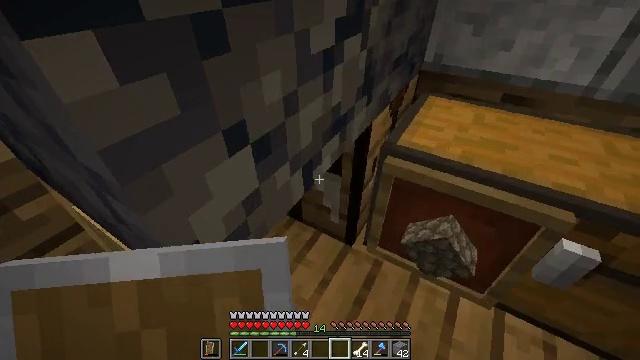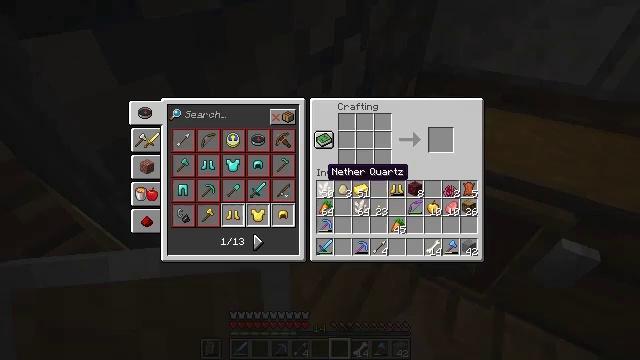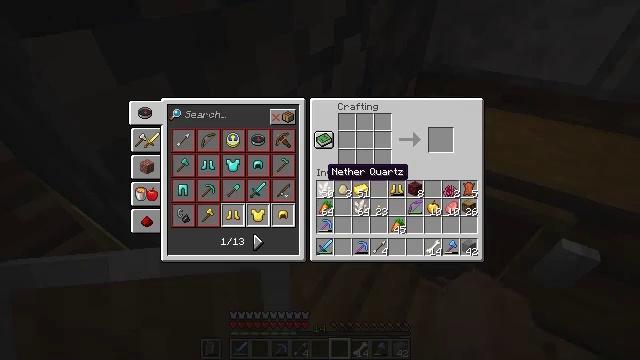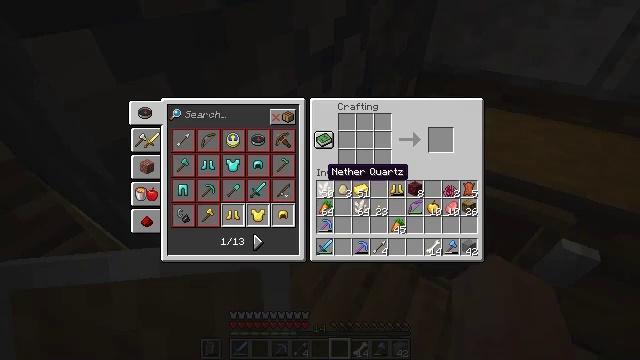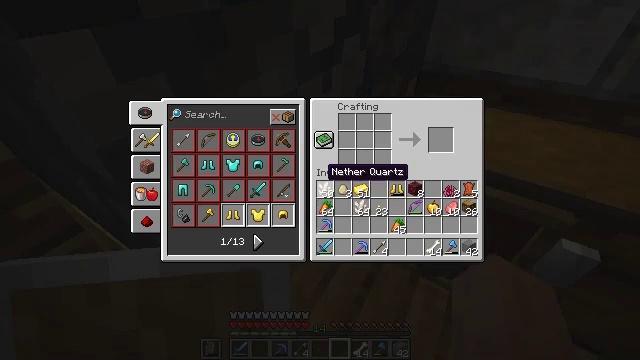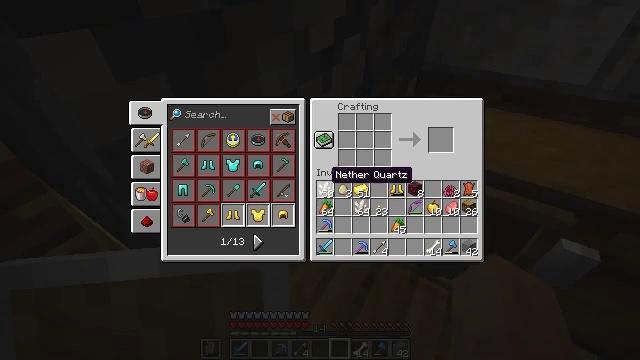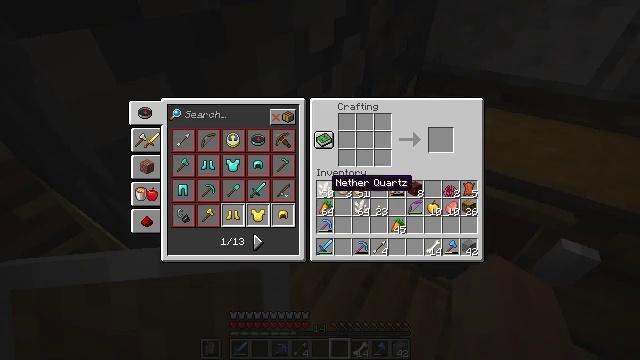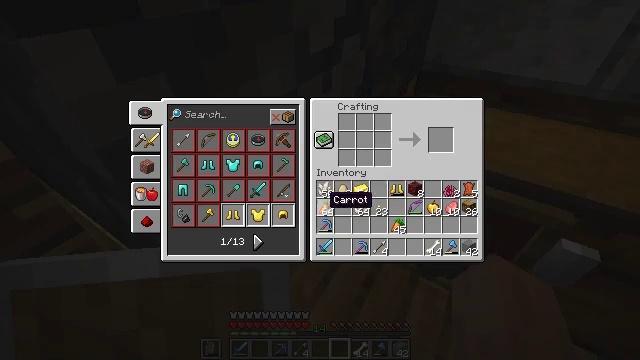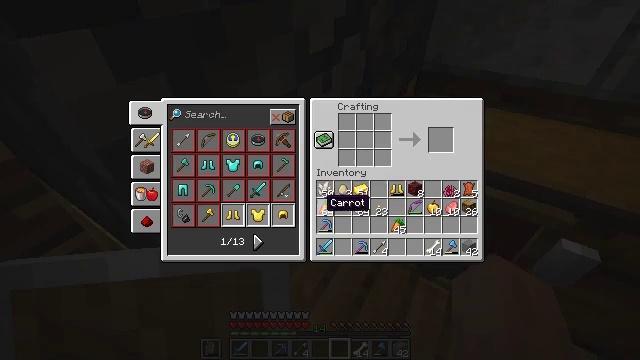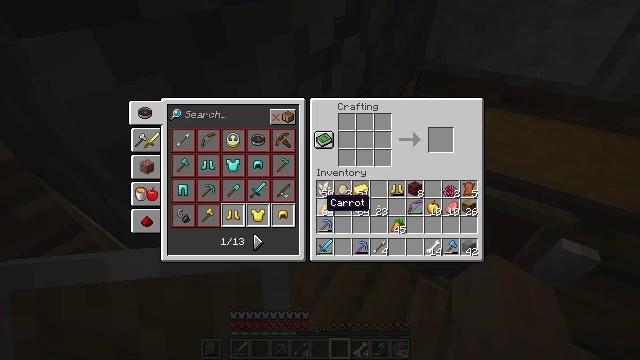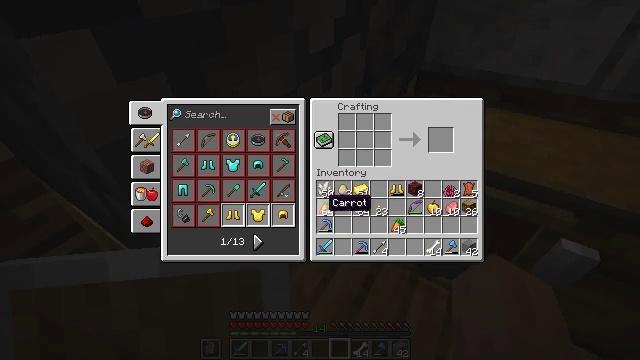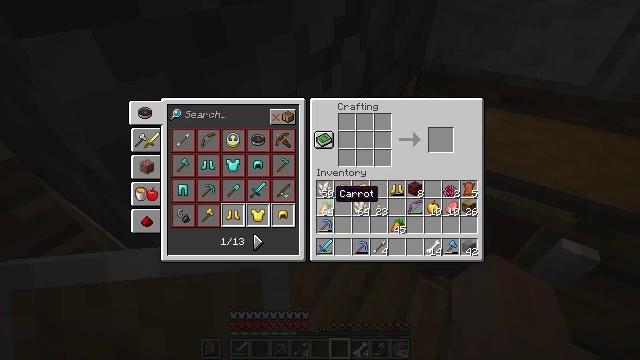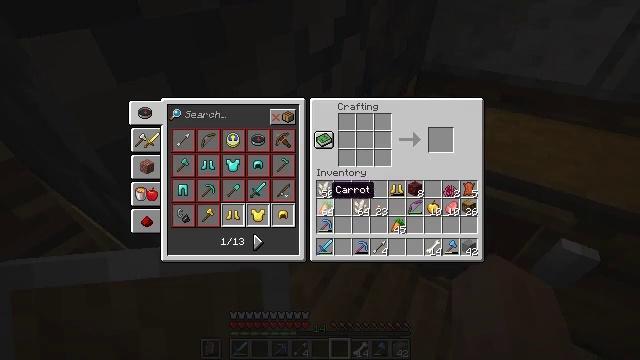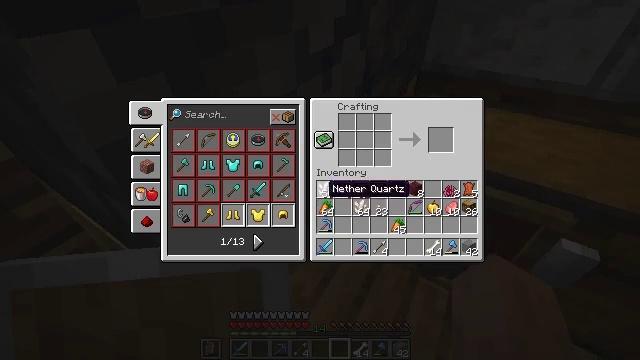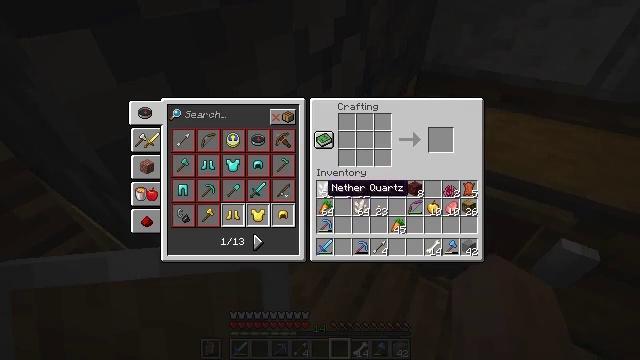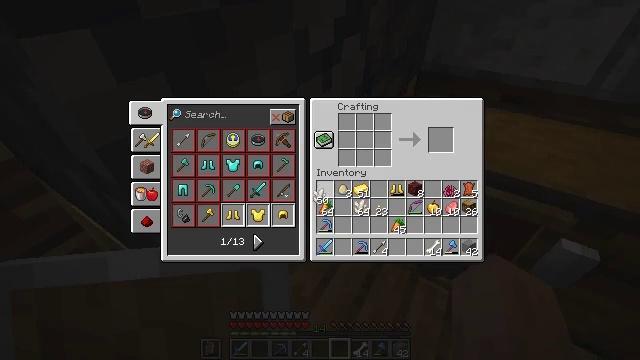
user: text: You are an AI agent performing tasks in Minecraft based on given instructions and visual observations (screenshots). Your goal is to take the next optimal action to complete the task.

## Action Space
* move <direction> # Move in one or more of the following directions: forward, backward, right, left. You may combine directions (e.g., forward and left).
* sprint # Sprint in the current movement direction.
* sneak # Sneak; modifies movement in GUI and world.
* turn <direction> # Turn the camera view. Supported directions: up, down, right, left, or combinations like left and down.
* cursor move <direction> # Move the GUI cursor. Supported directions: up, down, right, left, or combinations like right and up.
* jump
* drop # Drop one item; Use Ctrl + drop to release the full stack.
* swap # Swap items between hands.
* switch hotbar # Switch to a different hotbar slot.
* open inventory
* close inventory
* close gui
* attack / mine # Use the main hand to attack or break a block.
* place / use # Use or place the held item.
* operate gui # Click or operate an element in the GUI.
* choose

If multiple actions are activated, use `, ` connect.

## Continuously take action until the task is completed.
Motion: motion action
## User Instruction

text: Make a quartz block by combining nether quartz.
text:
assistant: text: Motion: open gui
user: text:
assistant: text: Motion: no_op
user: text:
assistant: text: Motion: no_op
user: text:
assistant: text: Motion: no_op
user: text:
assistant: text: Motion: no_op
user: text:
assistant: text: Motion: cursor move down
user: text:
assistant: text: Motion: cursor move down
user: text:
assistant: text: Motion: no_op
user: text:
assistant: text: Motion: no_op
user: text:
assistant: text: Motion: no_op
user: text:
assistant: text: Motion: cursor move right and up
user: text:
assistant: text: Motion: no_op
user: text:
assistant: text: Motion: no_op
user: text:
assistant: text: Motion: no_op
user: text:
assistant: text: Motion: operate gui
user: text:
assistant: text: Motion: operate gui
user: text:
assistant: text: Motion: cursor move right, operate gui
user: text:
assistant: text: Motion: cursor move right and up
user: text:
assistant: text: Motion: cursor move right and up
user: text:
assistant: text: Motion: cursor move right
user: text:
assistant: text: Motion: no_op
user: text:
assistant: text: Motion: no_op
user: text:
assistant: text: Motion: no_op
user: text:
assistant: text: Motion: cursor move right and up
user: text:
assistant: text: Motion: no_op
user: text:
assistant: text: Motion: operate gui
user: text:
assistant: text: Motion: operate gui
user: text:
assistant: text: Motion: operate gui
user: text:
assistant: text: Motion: cursor move left, operate gui
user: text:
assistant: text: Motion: operate gui